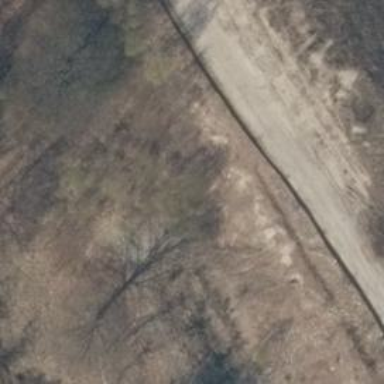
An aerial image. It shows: Abandoned railway spur.